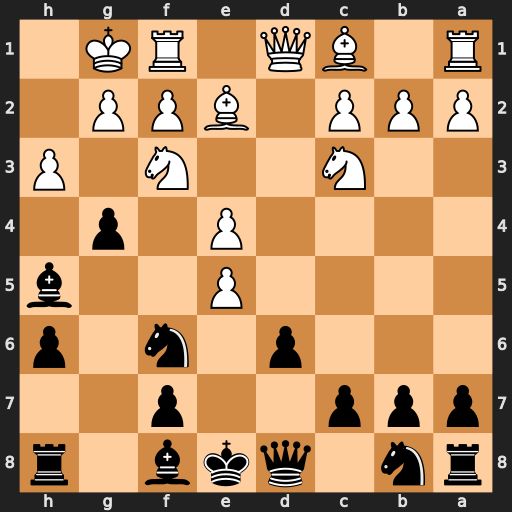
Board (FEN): rn1qkb1r/ppp2p2/3p1n1p/4P2b/4P1p1/2N2N1P/PPP1BPP1/R1BQ1RK1
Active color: b
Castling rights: kq
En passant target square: -
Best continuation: gxf3 Bxf3 Bxf3 Qxf3 dxe5